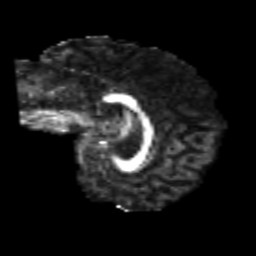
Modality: FA
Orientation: sagittal
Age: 24
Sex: female
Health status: healthy
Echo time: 0.074 s